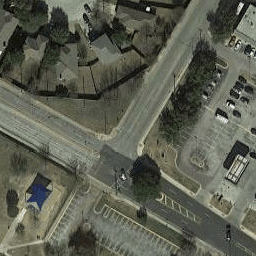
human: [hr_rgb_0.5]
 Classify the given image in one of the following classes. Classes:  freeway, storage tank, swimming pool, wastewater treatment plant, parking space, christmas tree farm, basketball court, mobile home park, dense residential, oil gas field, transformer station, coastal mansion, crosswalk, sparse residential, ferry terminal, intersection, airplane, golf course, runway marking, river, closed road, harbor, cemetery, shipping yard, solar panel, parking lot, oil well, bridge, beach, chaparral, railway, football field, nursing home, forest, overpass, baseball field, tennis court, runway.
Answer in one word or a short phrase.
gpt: intersection